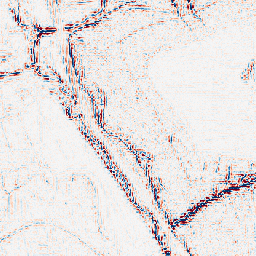
Category: wavelet
Decomposition family: wavelet_dwt
Decomposition parameters: wavelet: db2
level: 2
Upsampling method: sinc_blackman
Upsampling parameters: scale: 2
kernel_size: 16
Upsampling scale: 2